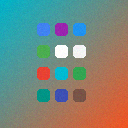
Screen state: on